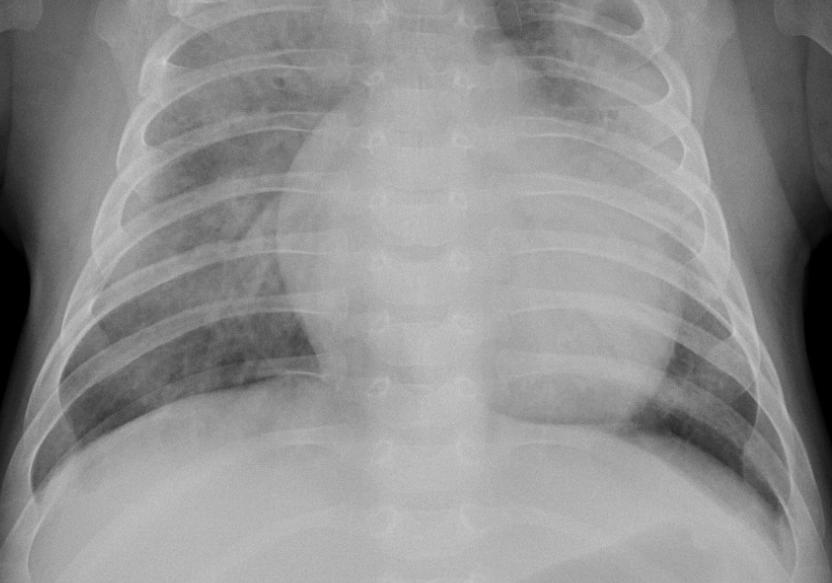
Diagnosis: PNEUMONIA